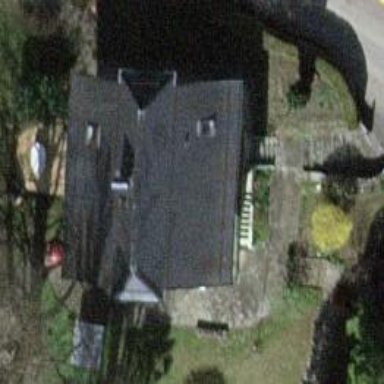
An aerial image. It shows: Building with half-hipped tile roof oriented across.